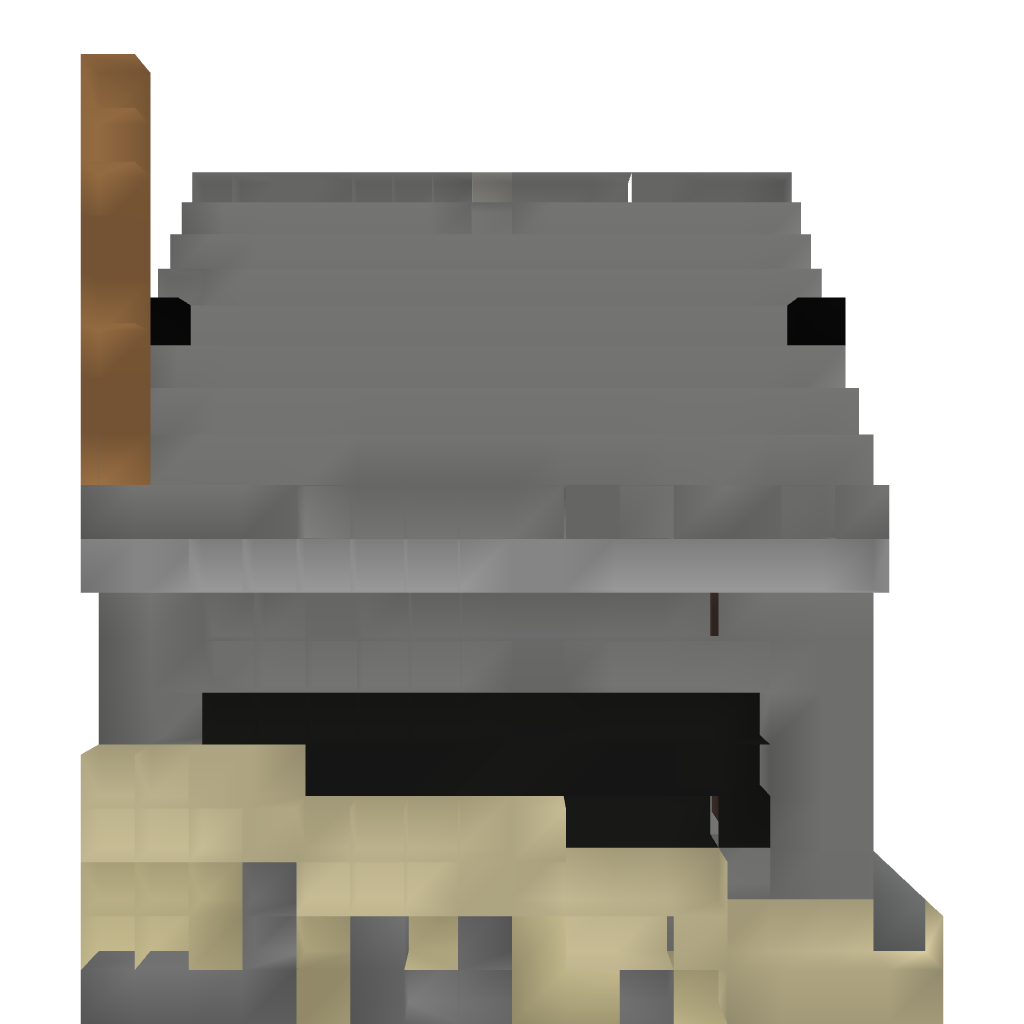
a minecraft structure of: Home Fires